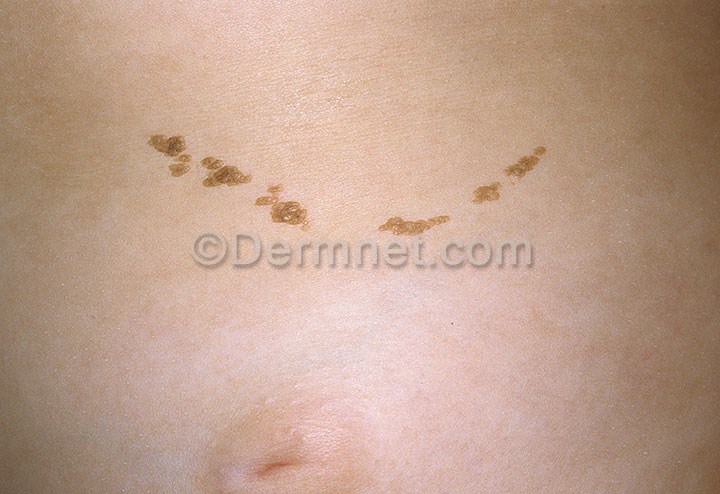
Disease: Seborrheic Keratoses and other Benign Tumors